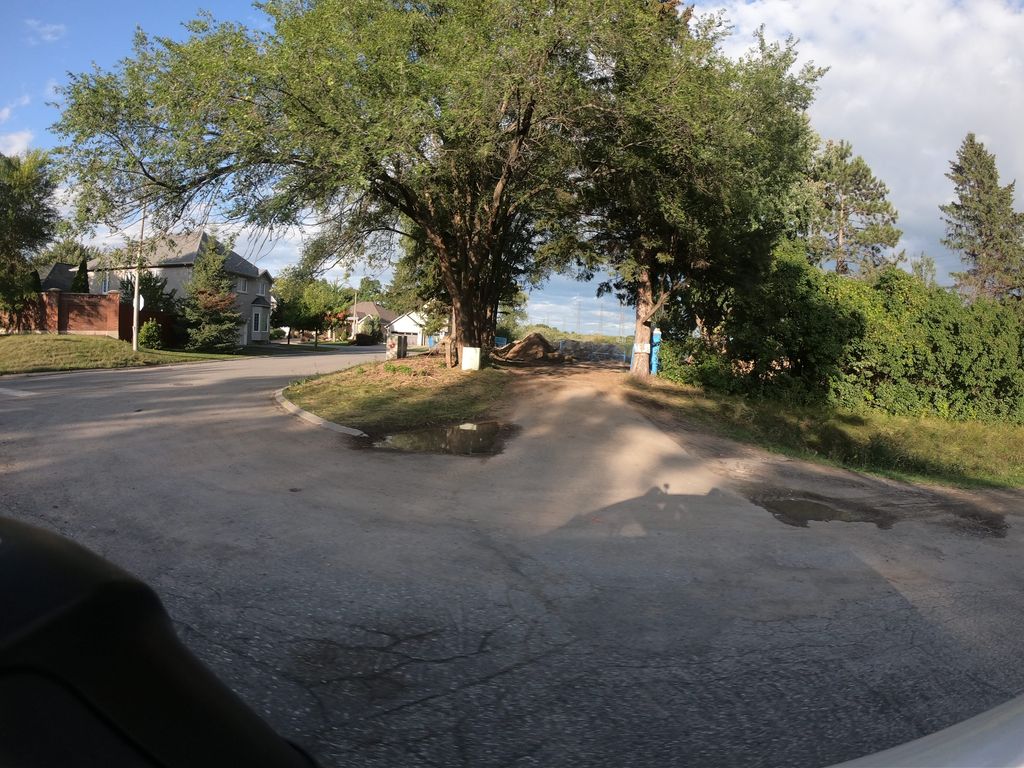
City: ottawa-gatineau